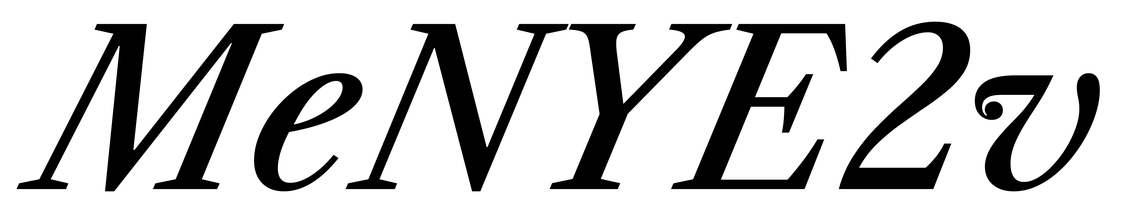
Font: LibreCaslonText-Italic_Medium_Italic